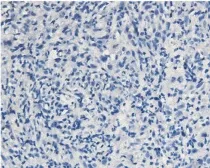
Histopathological staining of the puncture biopsy specimen from the upper lobe of the right lung showed the following results: PCK(-), EMA(focal+), Vim(+), Ki67(+, 60%), S-100(-), CD35(-), CD21(-), CD23(-), CD(scattered+), CD20(-), CK5/6(-), P63(-), CD56(scattered+), Syn(-), P40(-), CK7(-), Napsin A(-), TTF-1(-), ALK(-), AR(focal +), CD30(-), CK8/18(-), Mum-1(-), MyoD1(-), SATB2(+), PD-L1(+, TPS = 80%), CD8(+), CD4(+), CD25(+), Foxp3(-). (I) Foxp3(-). TPS, tumor proportion score.
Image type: pathology (immunostaining)